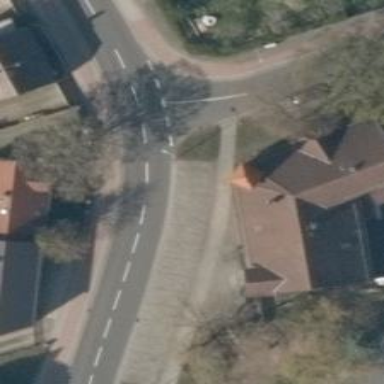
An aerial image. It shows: Residential road with asphalt surface. There are sidewalks on both sides and cycle track on the right.